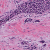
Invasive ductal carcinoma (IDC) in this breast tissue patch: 1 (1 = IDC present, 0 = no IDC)